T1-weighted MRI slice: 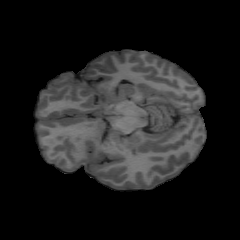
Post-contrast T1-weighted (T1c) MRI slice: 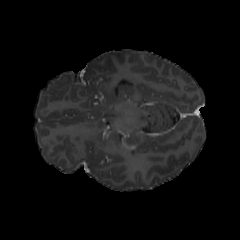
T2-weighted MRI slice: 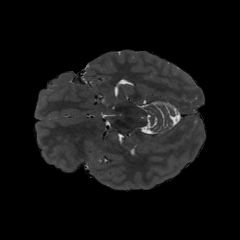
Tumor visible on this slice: no